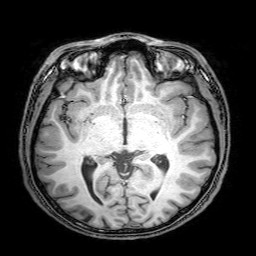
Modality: T1w
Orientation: coronal
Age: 20
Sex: male